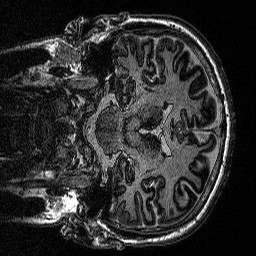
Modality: MP2RAGE
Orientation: coronal
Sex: male
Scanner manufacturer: siemens
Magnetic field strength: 3 T
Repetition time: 5 s
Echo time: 0.00292 s